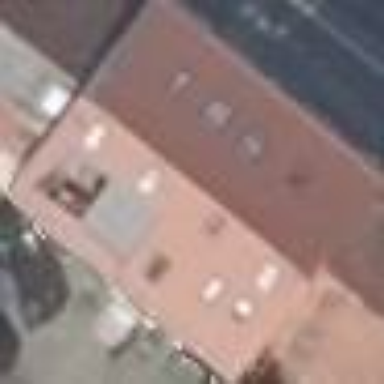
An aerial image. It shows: Historical baroque building with gabled roof made of red roof tiles. This building is divided into apartments.